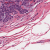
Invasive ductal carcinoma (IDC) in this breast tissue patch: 1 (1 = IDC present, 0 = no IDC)